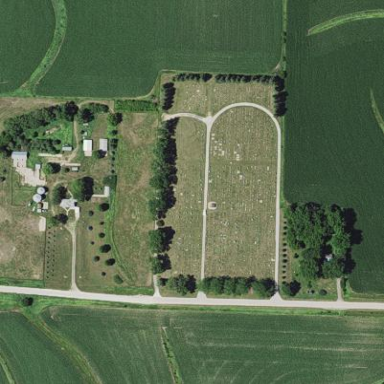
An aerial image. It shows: Cemetery.